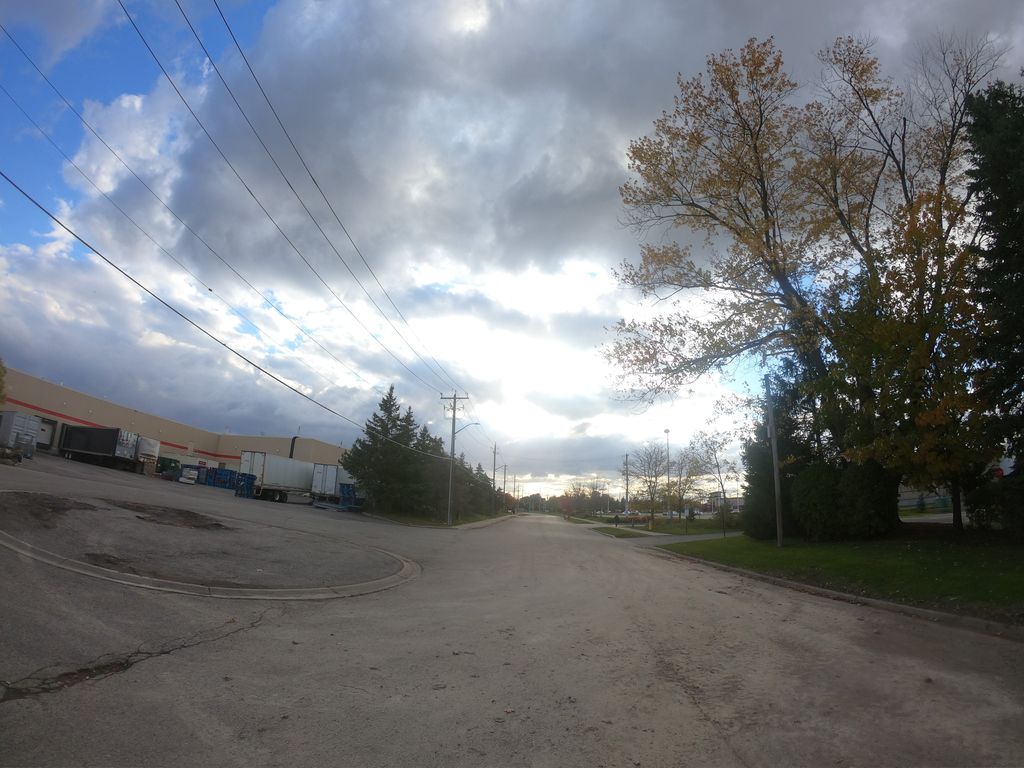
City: kitchener-waterloo